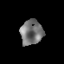
Tissue: lung
Cell type: Pericytes
Senescence score: 0.5795
Nuclear area (px): 543
Mean DAPI intensity: 118.619